Question: R (ver 3.4.1)
I am working with DT (ver 0.4) package in shiny (ver 1.0.5) and have a need where I want to prevent the deselection of an already selected row when user clicks on it again. For example in below image if user clicks on row 3 again it should not get deselected. However if user selects a new row then that new row gets selected while the earlier row gets deselected.
> I guess what I need is for datatable to completely ignore a
click-event on an already selected row.

I tried using 'shinyjs::onclick' as shown below but is not ideal as it seems to the selected row (the blue highlight disappears and reappears when clicked on again) rather than .
'''
library(shiny)
library(DT)
library(shinyjs)
shinyApp(
ui <- shinyUI(
fluidPage(
shinyjs::useShinyjs(),
DTOutput("test")
)
),
server <- shinyServer(function(input, output, session) {
output$test <- renderDT({
datatable(head(iris), selection = 'single')
})
shinyjs::onclick("test",
selectRows(dataTableProxy("test"), selected = input$test_rows_selected)
)
})
)
'''
I was wondering if there was an easy way to do this. Thanks!
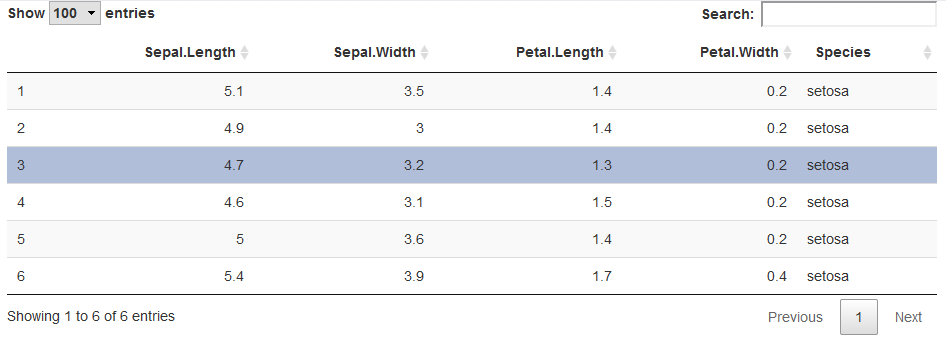
Answer: Try using 'pointer-events: none' in css:
'''
table.dataTable tbody tr.selected {
pointer-events: none
}
'''
The only limitation is it prevents the whole hover/clicking event on the currently selected row, so you can't use it on columns with hoverable/clickable HTML contents.
I hope it helps!